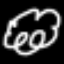
Label: squiggle